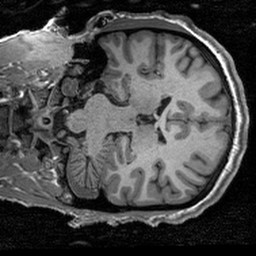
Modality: T1w
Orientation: coronal
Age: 21
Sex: female